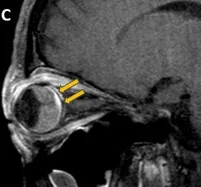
Contrast-enhanced MRI. Of circumscribed choroidal hemangioma before proton beam therapy. . Contrast-enhanced MRI. Showed extensive retinal detachment and 10x4 mm hemangioma in the left eye (arrows in B.
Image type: radiology (mri)